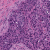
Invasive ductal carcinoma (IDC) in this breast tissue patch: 1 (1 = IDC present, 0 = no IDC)